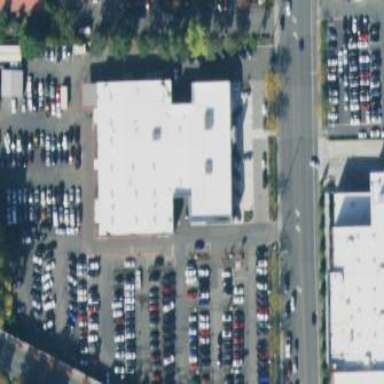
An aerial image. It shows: Building that houses car shop.